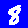
Digit: 8